Interaction volume radius: 5 \u00c5
Interaction volume height: 25 \u00c5
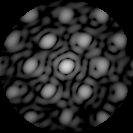
Disorder parameter: 0.2903